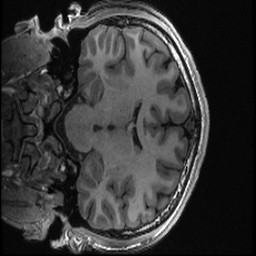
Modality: T1w
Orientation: coronal